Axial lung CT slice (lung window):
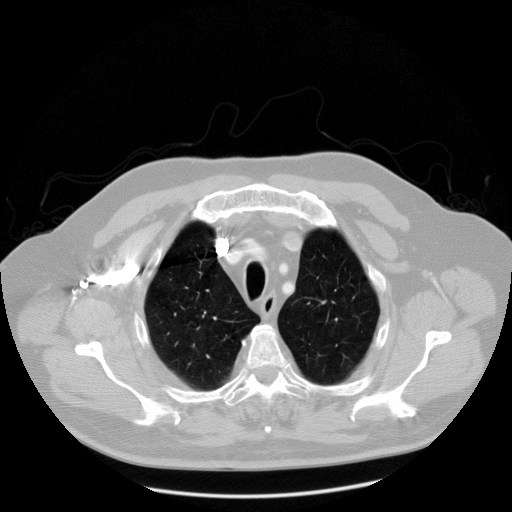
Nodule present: no